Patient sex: F
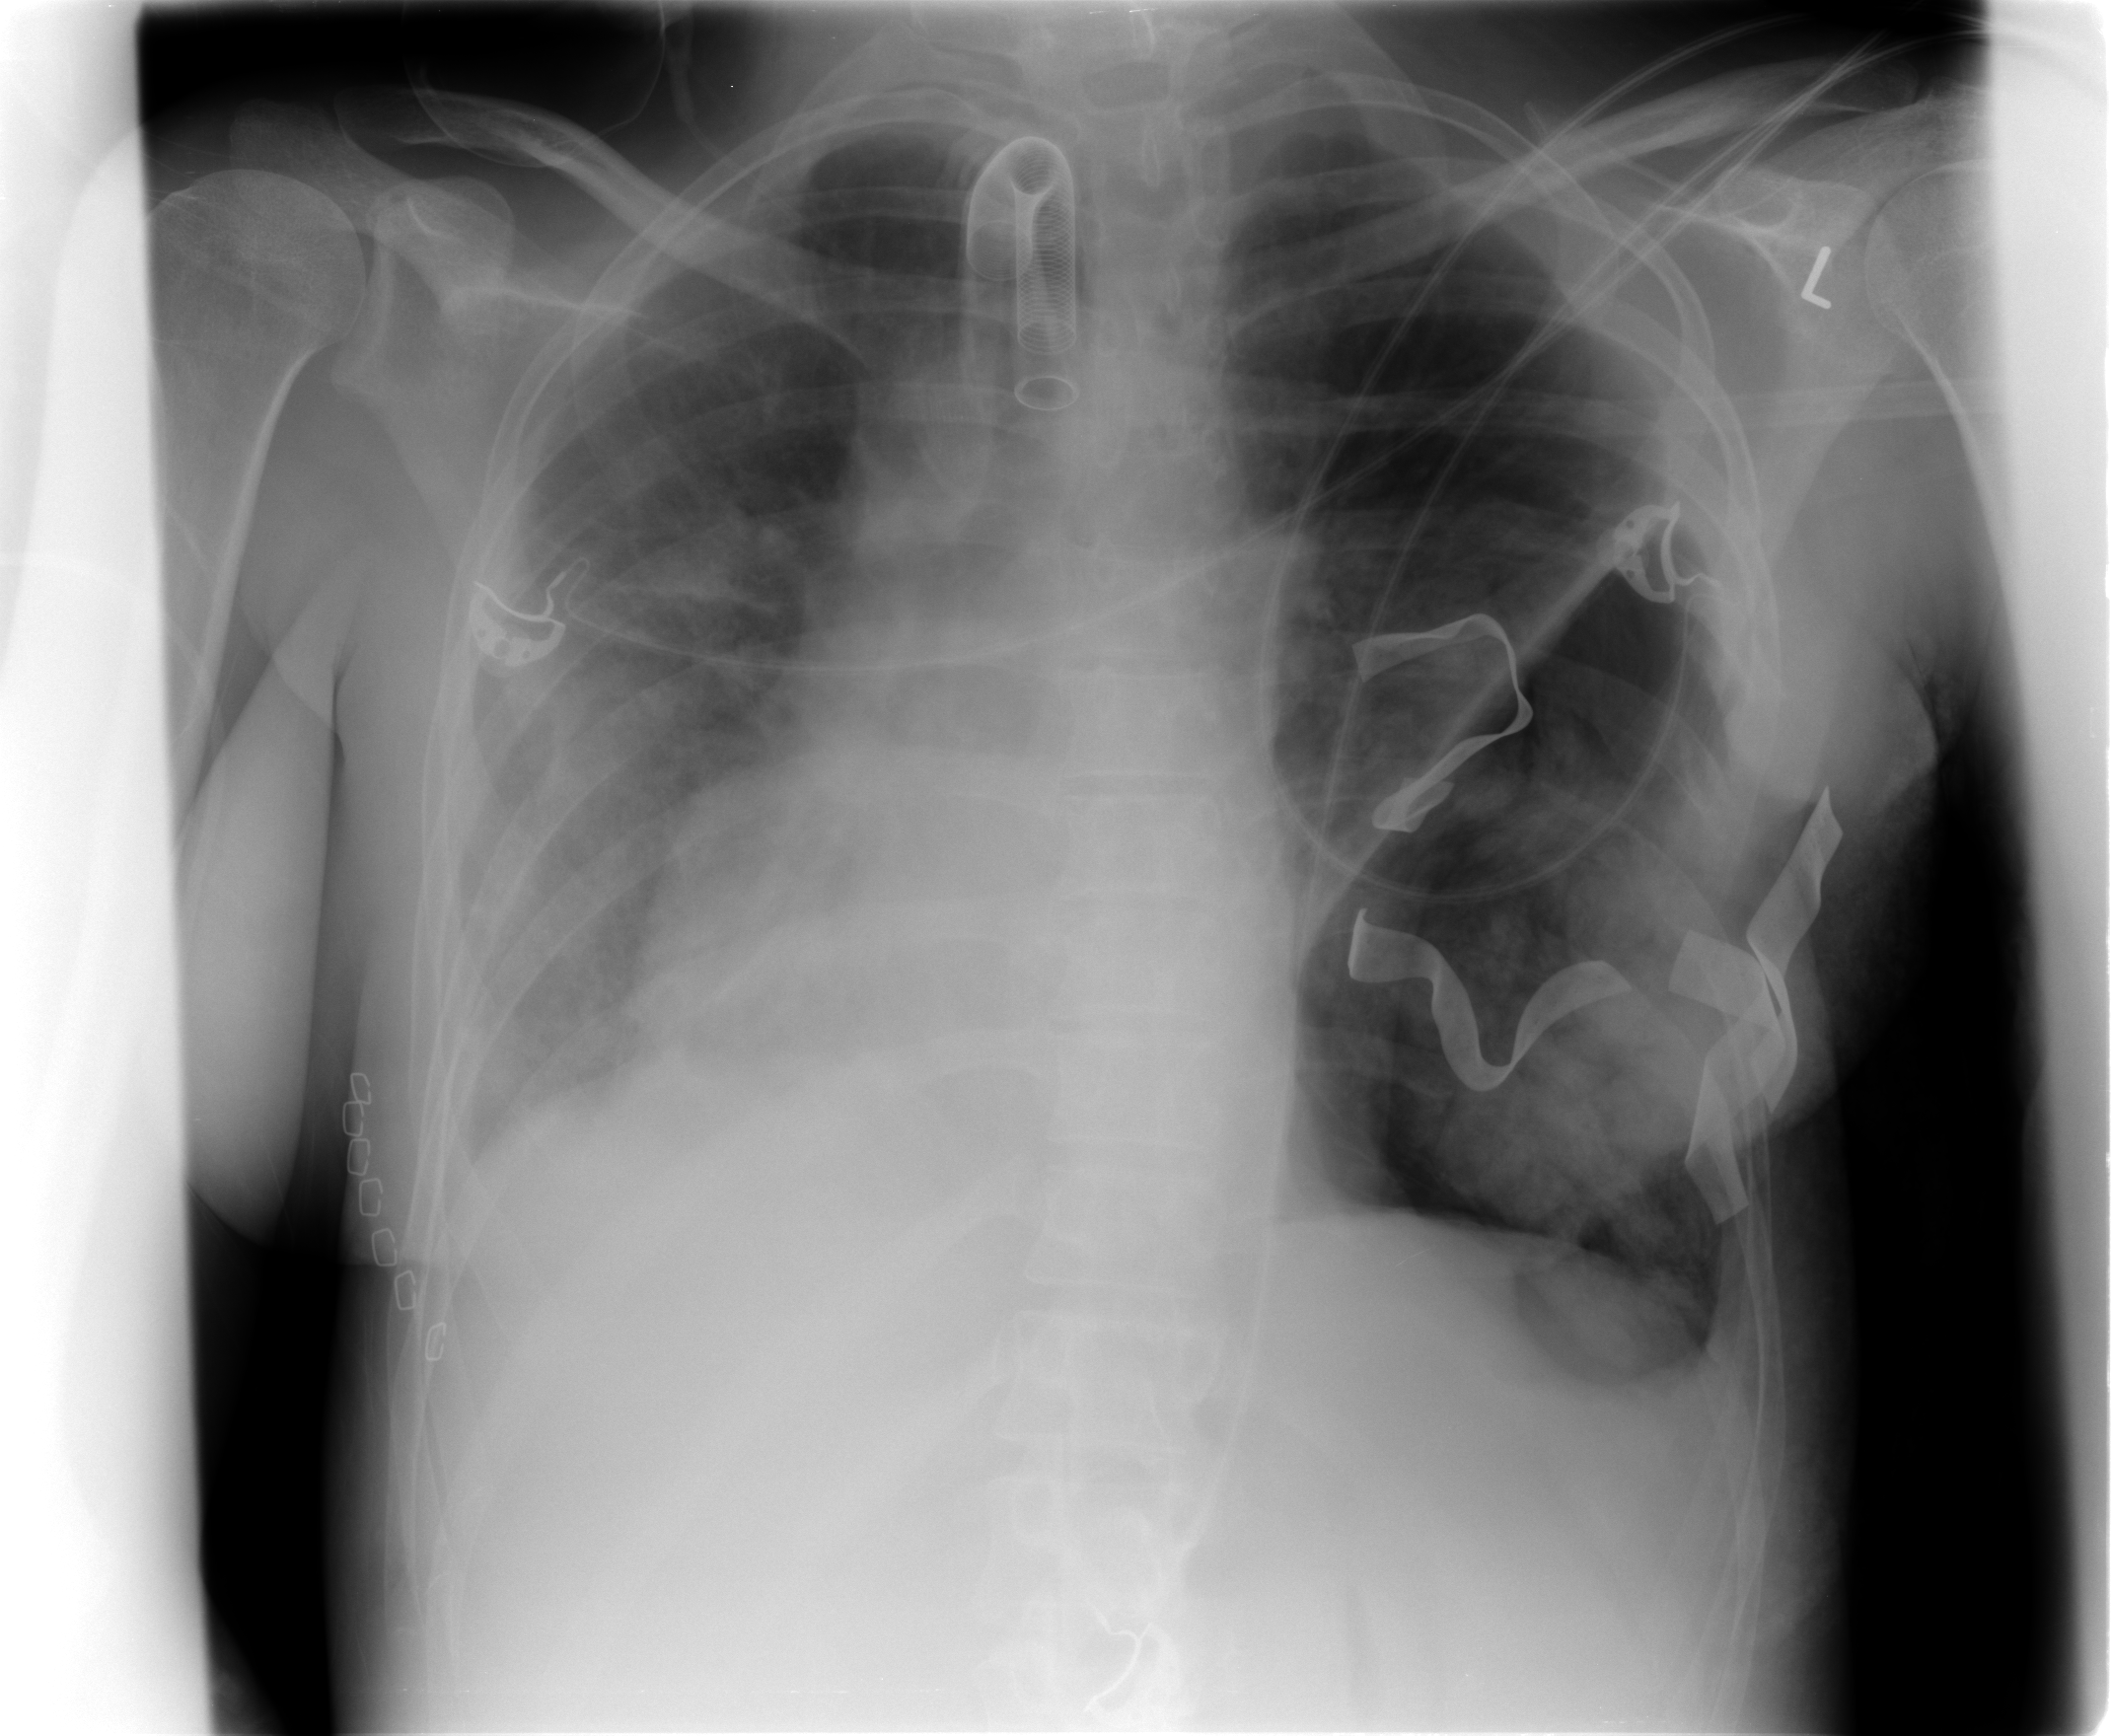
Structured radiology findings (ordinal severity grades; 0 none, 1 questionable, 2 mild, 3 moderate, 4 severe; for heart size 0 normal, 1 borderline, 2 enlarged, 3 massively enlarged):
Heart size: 0
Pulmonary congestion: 1
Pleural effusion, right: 2
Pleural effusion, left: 0
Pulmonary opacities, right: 3
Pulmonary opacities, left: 1
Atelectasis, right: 2
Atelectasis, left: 2